Question: It is a delegate method of 'UINavigationControllerDelegate'. The return value in Swift and Objective-C is different. see:
'''
- (NSUInteger)navigationControllerSupportedInterfaceOrientations:(UINavigationController *)navigationController
'''
'''
func navigationControllerSupportedInterfaceOrientations(_ navigationController: UINavigationController) -> Int
'''
When i use objective-c, it works fine. However, when i use Swift, i cannot return correct value in the method. See the picture below:

Can somebody explain me why and is there any solution?
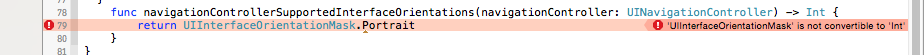
Answer: Try Using This
'''
func navigationControllerSupportedInterfaceOrientations(navigationController: UINavigationController!) -> Int
{
return Int(UIInterfaceOrientationMask.Portrait.rawValue)
}
'''
For more details click here
<URL>
The reason of casting is in Objective-C
The above function return type is NSInteger, because UIInterfaceOrientationPortrait is a enum of type NSInteger.
And Swift it is define in the form of struct.
'''
struct UIInterfaceOrientationMask : RawOptionSetType {
init(_ rawValue: UInt)
init(rawValue: UInt)
static var Portrait: UIInterfaceOrientationMask { get }
static var LandscapeLeft: UIInterfaceOrientationMask { get }
static var LandscapeRight: UIInterfaceOrientationMask { get }
static var PortraitUpsideDown: UIInterfaceOrientationMask { get }
static var Landscape: UIInterfaceOrientationMask { get }
static var All: UIInterfaceOrientationMask { get }
static var AllButUpsideDown: UIInterfaceOrientationMask { get }
}
'''
<URL>